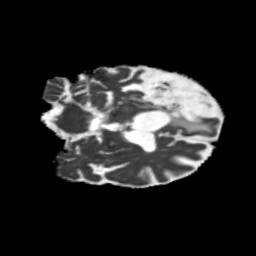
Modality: MD
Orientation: coronal
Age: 68
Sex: male
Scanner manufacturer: siemens
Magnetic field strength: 3 T
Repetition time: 5.25 s
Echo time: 0.08 s